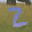
Label: 2